Question: I get the following an error while I work on localhost with Chrome. I get this error even if the page is empty:
> Uncaught TypeError: Cannot read property 'appendChild' of undefined
at lstr.js:26
(lstr.js is Chrome file)
Error line:

And I don't know if it's related to this, but there's a tag called shadow on console:
<URL>
I am not getting an error while I work with another browser. I use wampserver and this error is repeating when I use ajax. How can I eliminate this error?
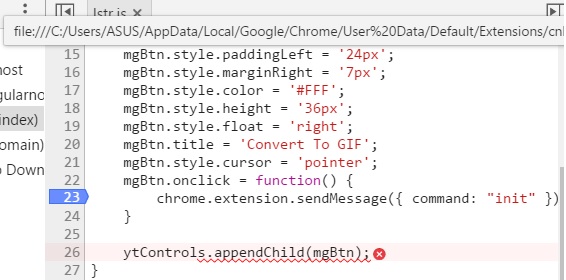
Answer: I faced the same issue on my console as well. Removing the chrome plugin <URL> fixed the issue. Hope this helps.